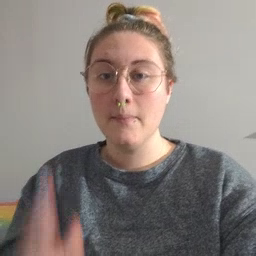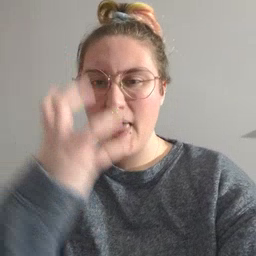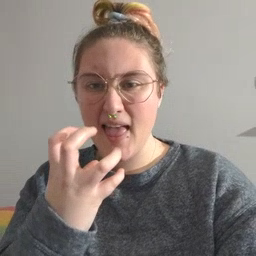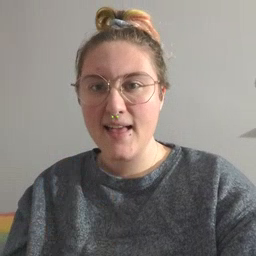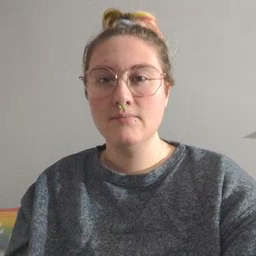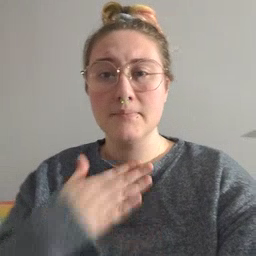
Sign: mad